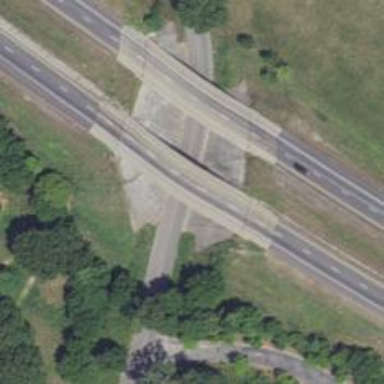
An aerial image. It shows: Beam bridge on motorway.